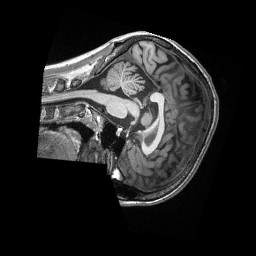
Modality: T1w
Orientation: sagittal
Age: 23
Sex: female
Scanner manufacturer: siemens
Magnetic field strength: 3 T
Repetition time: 2.3 s
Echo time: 0.00308 s